Interaction volume radius: 10 \u00c5
Interaction volume height: 35 \u00c5
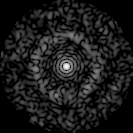
Disorder parameter: 0.8582